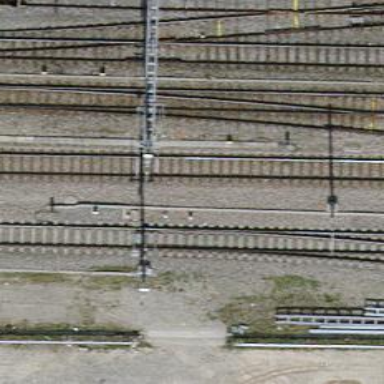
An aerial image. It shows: Railway switch.